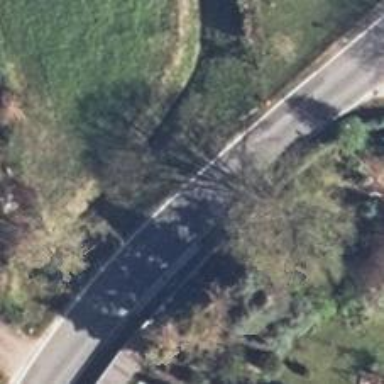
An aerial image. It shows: Secondary road with asphalt surface.